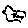
Label: bird